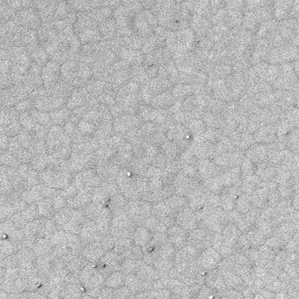
Label: frost